Question: I was asked to validate our input fields. In that way I limited the characters you'll be able to fill in in an input field. My input field will increment whenever I add some data and I'm using one id for all.
It works on the first row but the rest it doesn't. Any suggestions how to fix it?
'''
echo""
. "<form action=maintenance.php method=POST>"
. "<tr>"
. "<td><input class='textbox' type=text id='name' name=name value='" . $record['name'] . "'> </td>"
. "<td><input class='textbox' size=50 id='url' type=url name=url value='" . $record['url'] . "'></td>"
. "<td><textarea class=textbox rows=2 cols=50 wrap=physical id=desc name=desc>" . strip_tags($record['description']) . "</textarea></td>"
. "<input type=hidden name=hidden value='" . $record['name'] . "'>"
. "<td><button class='btn-style-icons shrink' type=submit name=update><img src=icons/update.png alt=Update></button></td>"
. "<td><button class='btn-style-icons shrink' type=submit name=delete><img src=icons/delete.png alt=Delete></button></td>"
. "</tr>"
. "</form>";
}
echo""
. "</table>"
. "<table>"
. "<form action=maintenance.php method=POST>"
. "<tr>"
. "<td><input class='textbox' id='name' type=text name=iname></td>"
. "<td><input class='textbox' id='url' size= 50 url=url name=iurl></td>"
. "<td><textarea class=textbox id=desc rows=2 cols=50 name=idesc></textarea></td>"
. "<td><button class='btn-style-icons shrink' type=submit name=add id=add><img src=icons/add.png alt=Add></button></td>"
. "</tr>"
. "</form>"
. "</table>";
'''
This is how it looks like:

'''
$(document).ready(function () {
$('#name').bind('keypress', function (event) {
var regex = new RegExp("^[a-zA-Z0-9 ]+$");
var key = String.fromCharCode(!event.charCode ? event.which : event.charCode);
if (!regex.test(key)) {
event.preventDefault();
return false;
}
});
$('#url').bind('keypress', function (event) {
var regex = new RegExp("^[a-zA-Z0-9://. ]+$");
var key = String.fromCharCode(!event.charCode ? event.which : event.charCode);
if (!regex.test(key)) {
event.preventDefault();
return false;
}
});
});
'''
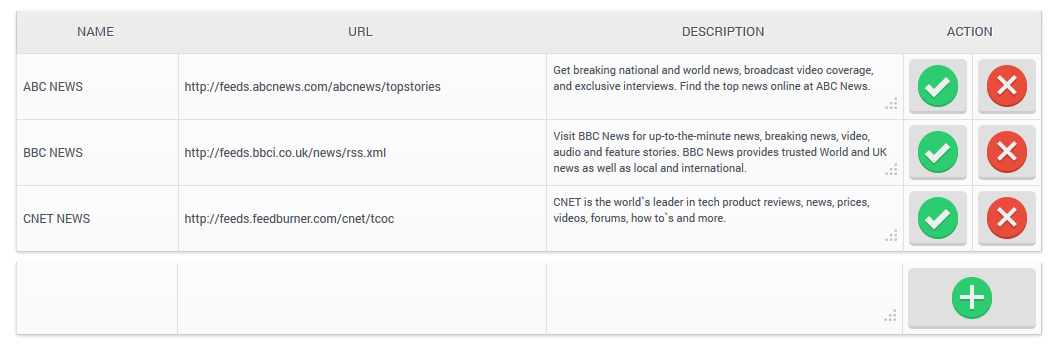
Answer: # Good solution
ID must be unique, so instead of 'id="name"' or 'id="url"', use 'class="name"' and 'class="url"'. Afterward, you can change your selector to '.name' and '.url' and it will work.
# Hack solution
If for some reason you want invalide HTML and duplicate your IDs, you can exploit jQuery and insert a space before the selector. It will return more than 1 element.
'''
$(' #name')
$(' #url')
'''
### Do not use that except if you have a gun against your head and someone ask you to debug his code without changing the HTML. Use classes, that's why they exist.